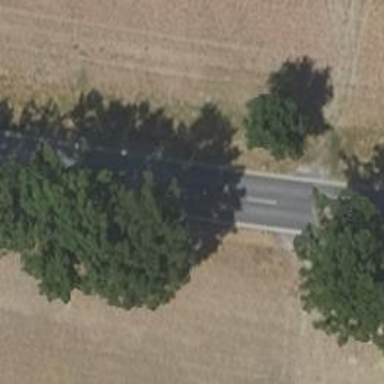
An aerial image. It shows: Secondary road with asphalt surface.